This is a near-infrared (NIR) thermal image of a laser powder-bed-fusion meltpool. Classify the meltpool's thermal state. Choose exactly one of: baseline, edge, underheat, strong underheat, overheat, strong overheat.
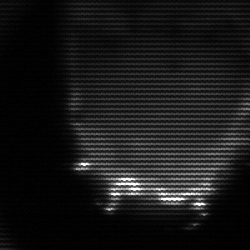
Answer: edge